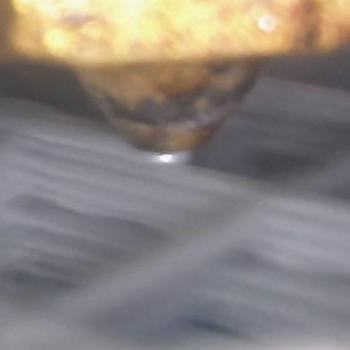
Flow rate: 252%